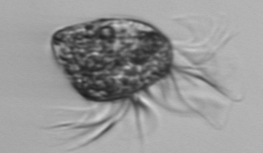
Label: Strombidium_morphotype1